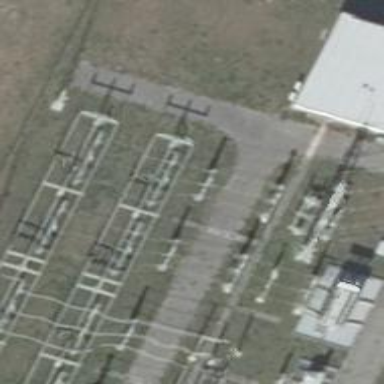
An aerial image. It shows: Three power lines with cables.